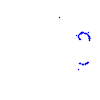
Particle: kaon